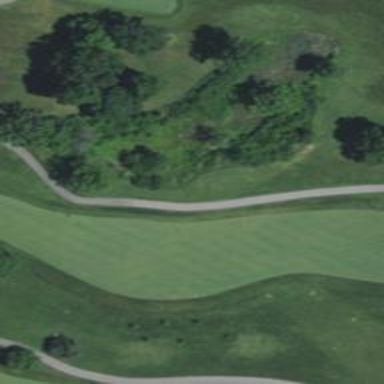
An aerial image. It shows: View of golf hole.